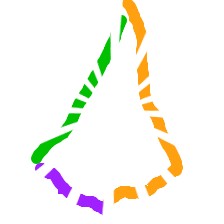
Shape: kite